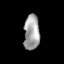
Tissue: skin
Cell type: Epithelial cells
Senescence score: 0.2495
Nuclear area (px): 539
Mean DAPI intensity: 162.16